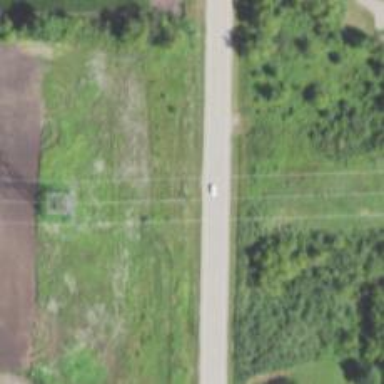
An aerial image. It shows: Power pole.